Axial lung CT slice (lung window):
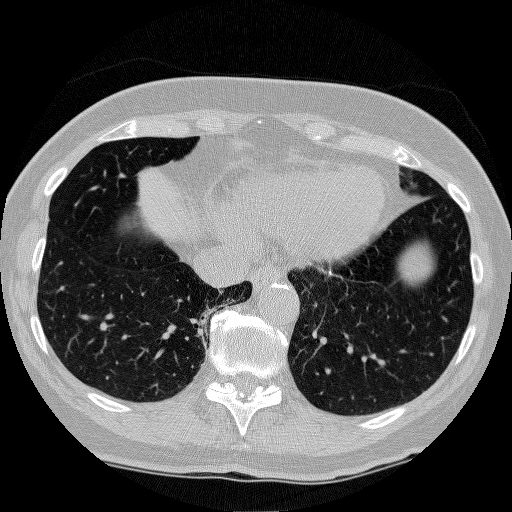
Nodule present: no